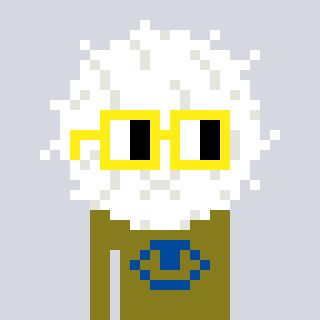
a pixel art character with square yellow glasses, a cottonball-shaped head and a gunk-colored body on a cool background